Question: Is there any way to click and copy some value of some column to other sheet.
This picture will explain more:

Here is my code but it have some errors that i dont know why:
'''
Private Sub Worksheet_SelectionChange(ByVal Target As Range)
Sheets("SheetB").Select
' Find the last row of data
FinalRow = Cells(Rows.Count, 1).End(xlUp).Row
' Loop through each row
For x = 1 To FinalRow
' Decide if to copy based on column A in sheetB
ThisValue = Cells(x, 1).Value
If ThisValue = Target.Value Then
Cells(x, 1).Resize(1, 33).Copy
Sheets("SheetC").Select
NextRow = Cells(Rows.Count, 1).End(xlUp).Row + 1
Cells(NextRow, 1).Select
ActiveSheet.Paste
Sheets("SheetB").Select
End If
Next x
End Sub
'''
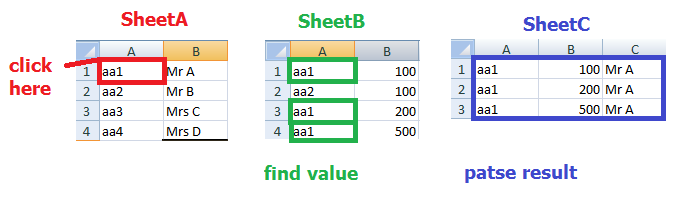
Answer: Try below code :
Kindly add header to the columns on sheet B before running the code. Also i would suggest using a procedure that Worksheet_SelectionChange event.
'''
Private Sub Worksheet_SelectionChange(ByVal Target As Range)
Application.EnableEvents = False
On Error Resume Next
Dim rngFind As Range
Dim firstCell As String
Dim i As Integer
If Target.Column = 1 & Target.Value <> "" Then
Set rngFind = Sheets("SheetB").Columns(1).Find(What:=Target.Value, LookIn:=xlValues, LookAt:=xlWhole, Searchorder:=xlByRows)
If Not rngFind Is Nothing Then firstCell = rngFind.Address
i = 1
Do While Not rngFind Is Nothing
Sheets("sheetC").Cells(i, 1).Value = rngFind
Sheets("sheetC").Cells(i, 2).Value = rngFind.Offset(0, 1)
Sheets("sheetC").Cells(i, 3).Value = Target.Offset(0, 1)
i = i + 1
Set rngFind = Sheets("SheetB").Columns(1).FindNext(rngFind)
If rngFind.Address = firstCell Then Exit Do
Loop
End If
Application.EnableEvents = True
End Sub
'''